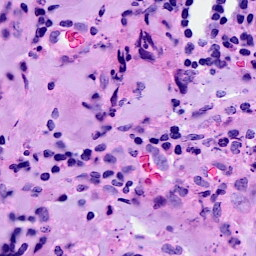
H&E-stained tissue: Breast